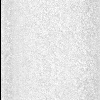
Atmospheric dust classification: dusty